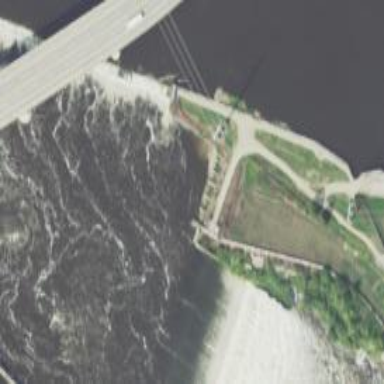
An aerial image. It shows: Weir along the waterway.